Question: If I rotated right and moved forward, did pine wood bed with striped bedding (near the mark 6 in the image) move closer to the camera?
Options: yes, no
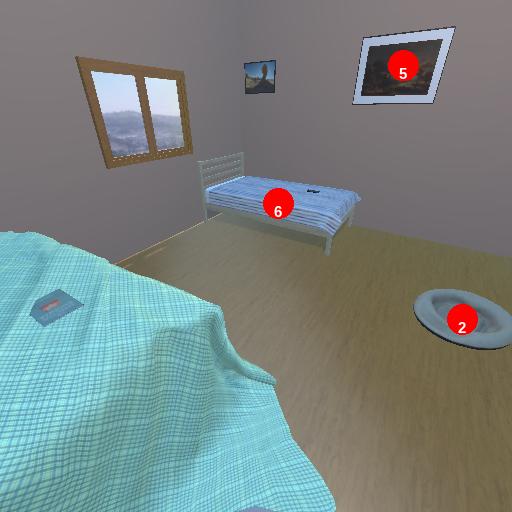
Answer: yes